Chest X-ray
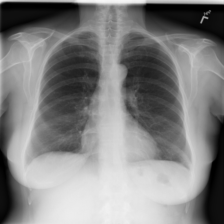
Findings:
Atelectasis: negative
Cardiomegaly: negative
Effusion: negative
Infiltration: negative
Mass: negative
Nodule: negative
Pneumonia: negative
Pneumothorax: negative
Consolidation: negative
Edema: negative
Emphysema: negative
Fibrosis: negative
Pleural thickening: negative
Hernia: negative